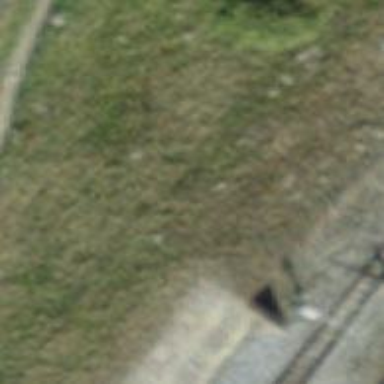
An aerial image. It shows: Railway switch.